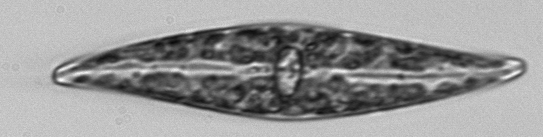
Label: Pleurosigma